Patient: sex M, age 44
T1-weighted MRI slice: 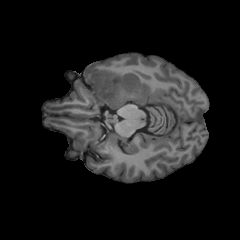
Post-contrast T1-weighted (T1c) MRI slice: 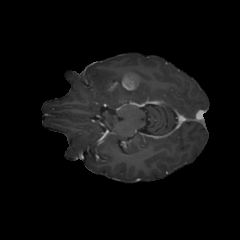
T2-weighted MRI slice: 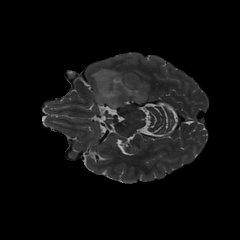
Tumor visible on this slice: yes
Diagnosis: Glioblastoma, IDH-wildtype
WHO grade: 4